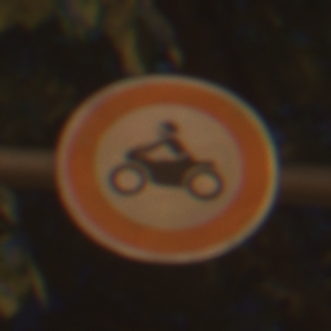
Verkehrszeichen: VerbotKraftraeder
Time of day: Night
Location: Outdoor (Urban)
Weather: PartlyCloudy
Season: NotSpecified
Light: Artificial